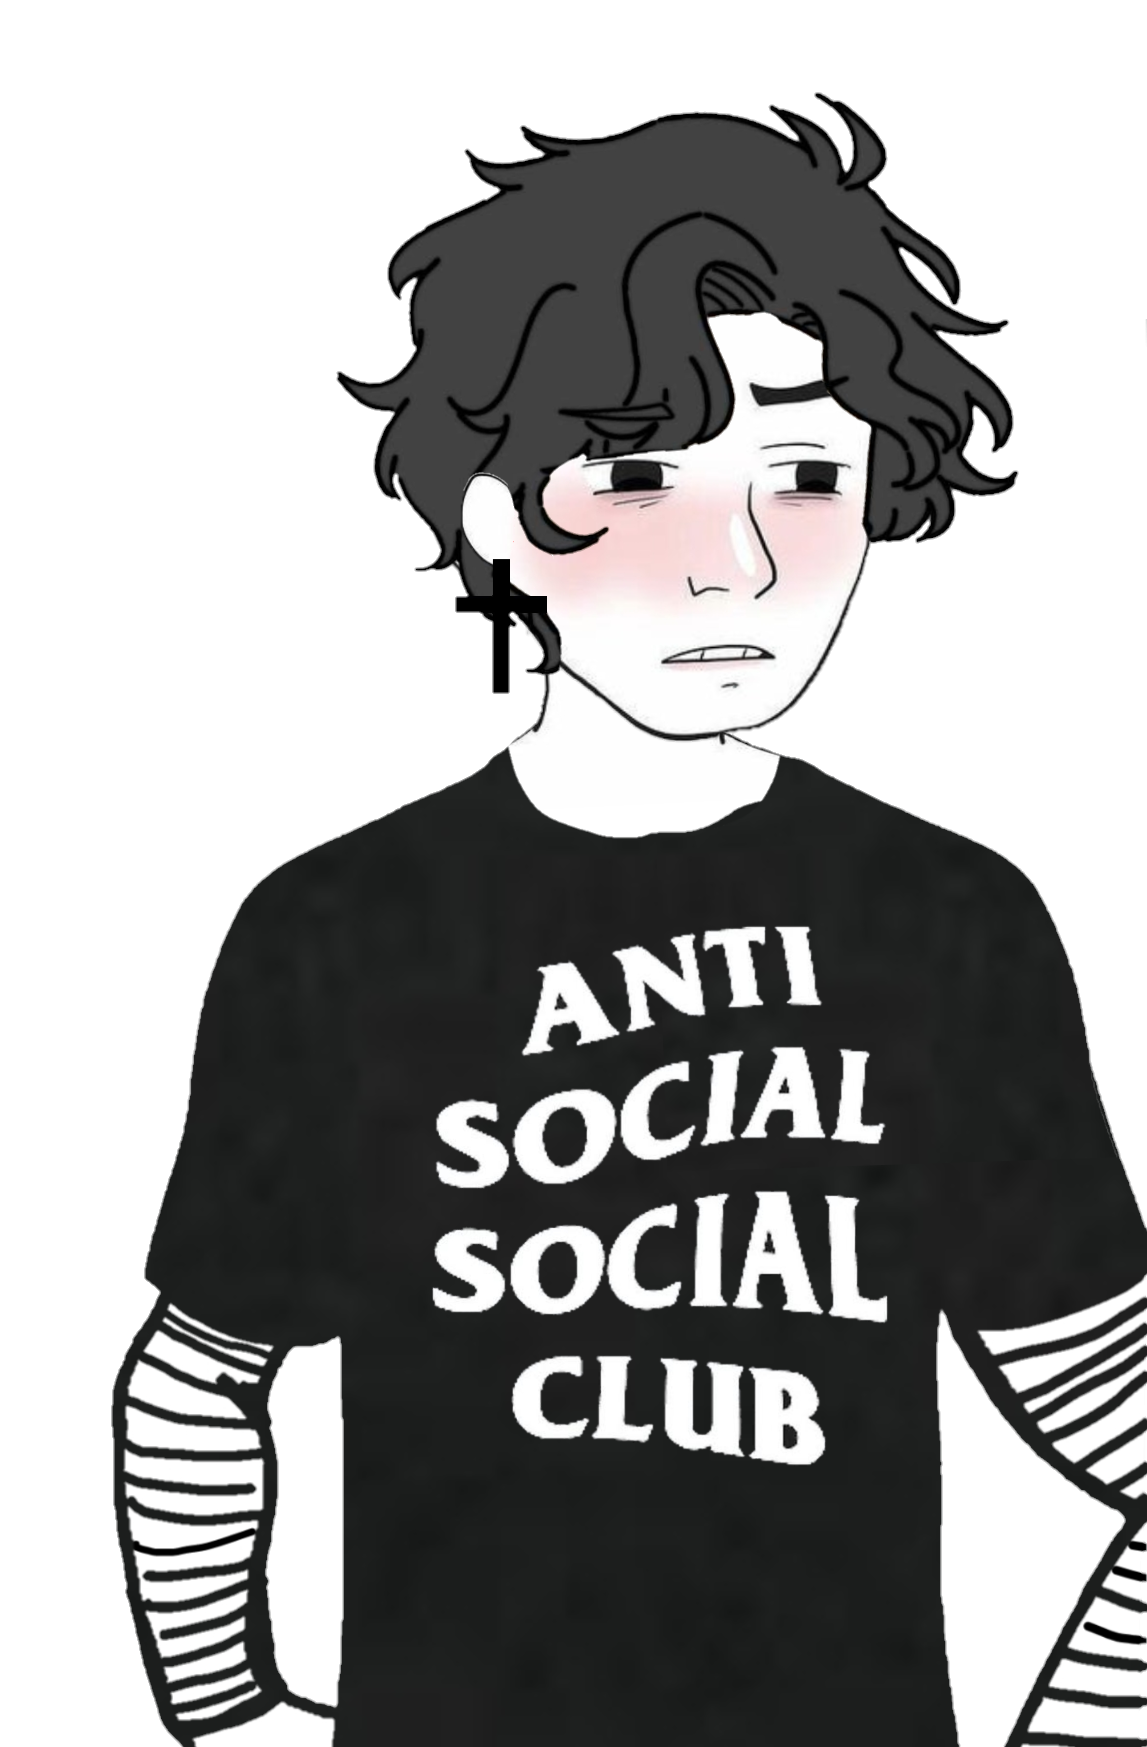
Label: 5_Doomer_Girl